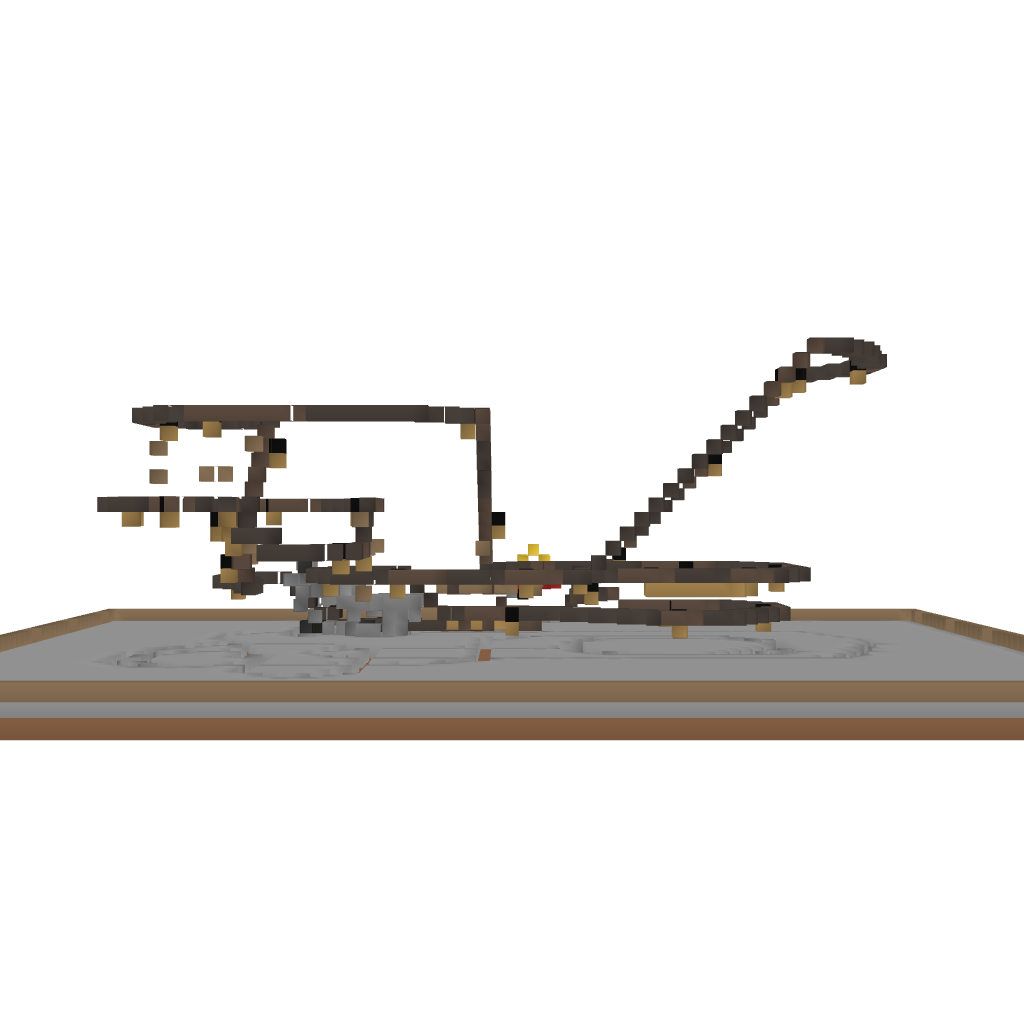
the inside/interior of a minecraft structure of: rollercoaster